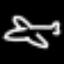
Label: airplane